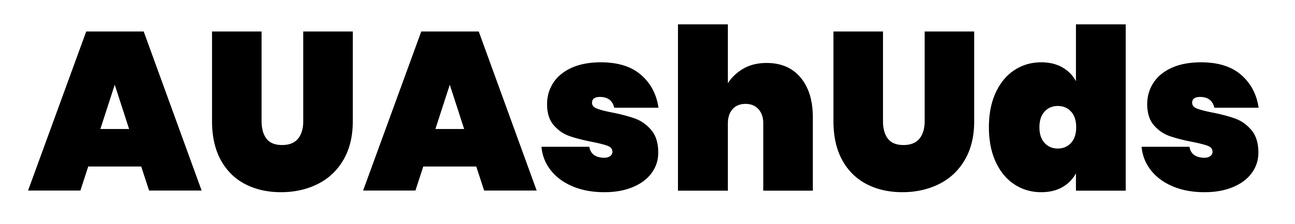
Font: Poppins-Black